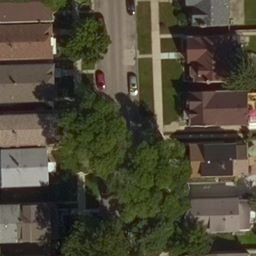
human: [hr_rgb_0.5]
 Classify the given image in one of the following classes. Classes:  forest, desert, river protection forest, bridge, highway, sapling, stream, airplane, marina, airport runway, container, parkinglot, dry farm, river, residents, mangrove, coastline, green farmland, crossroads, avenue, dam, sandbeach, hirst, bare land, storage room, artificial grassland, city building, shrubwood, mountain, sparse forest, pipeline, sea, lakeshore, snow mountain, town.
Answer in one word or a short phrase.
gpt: residents